Interaction volume radius: 5 \u00c5
Interaction volume height: 10 \u00c5
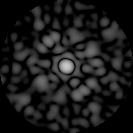
Disorder parameter: 0.8445